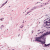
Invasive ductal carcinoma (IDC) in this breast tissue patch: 0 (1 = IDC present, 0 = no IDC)